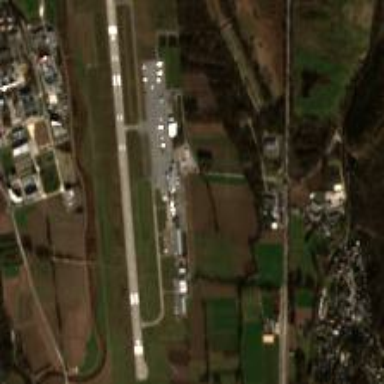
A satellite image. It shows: International aerodrome with airport.